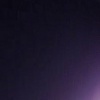
Label: space